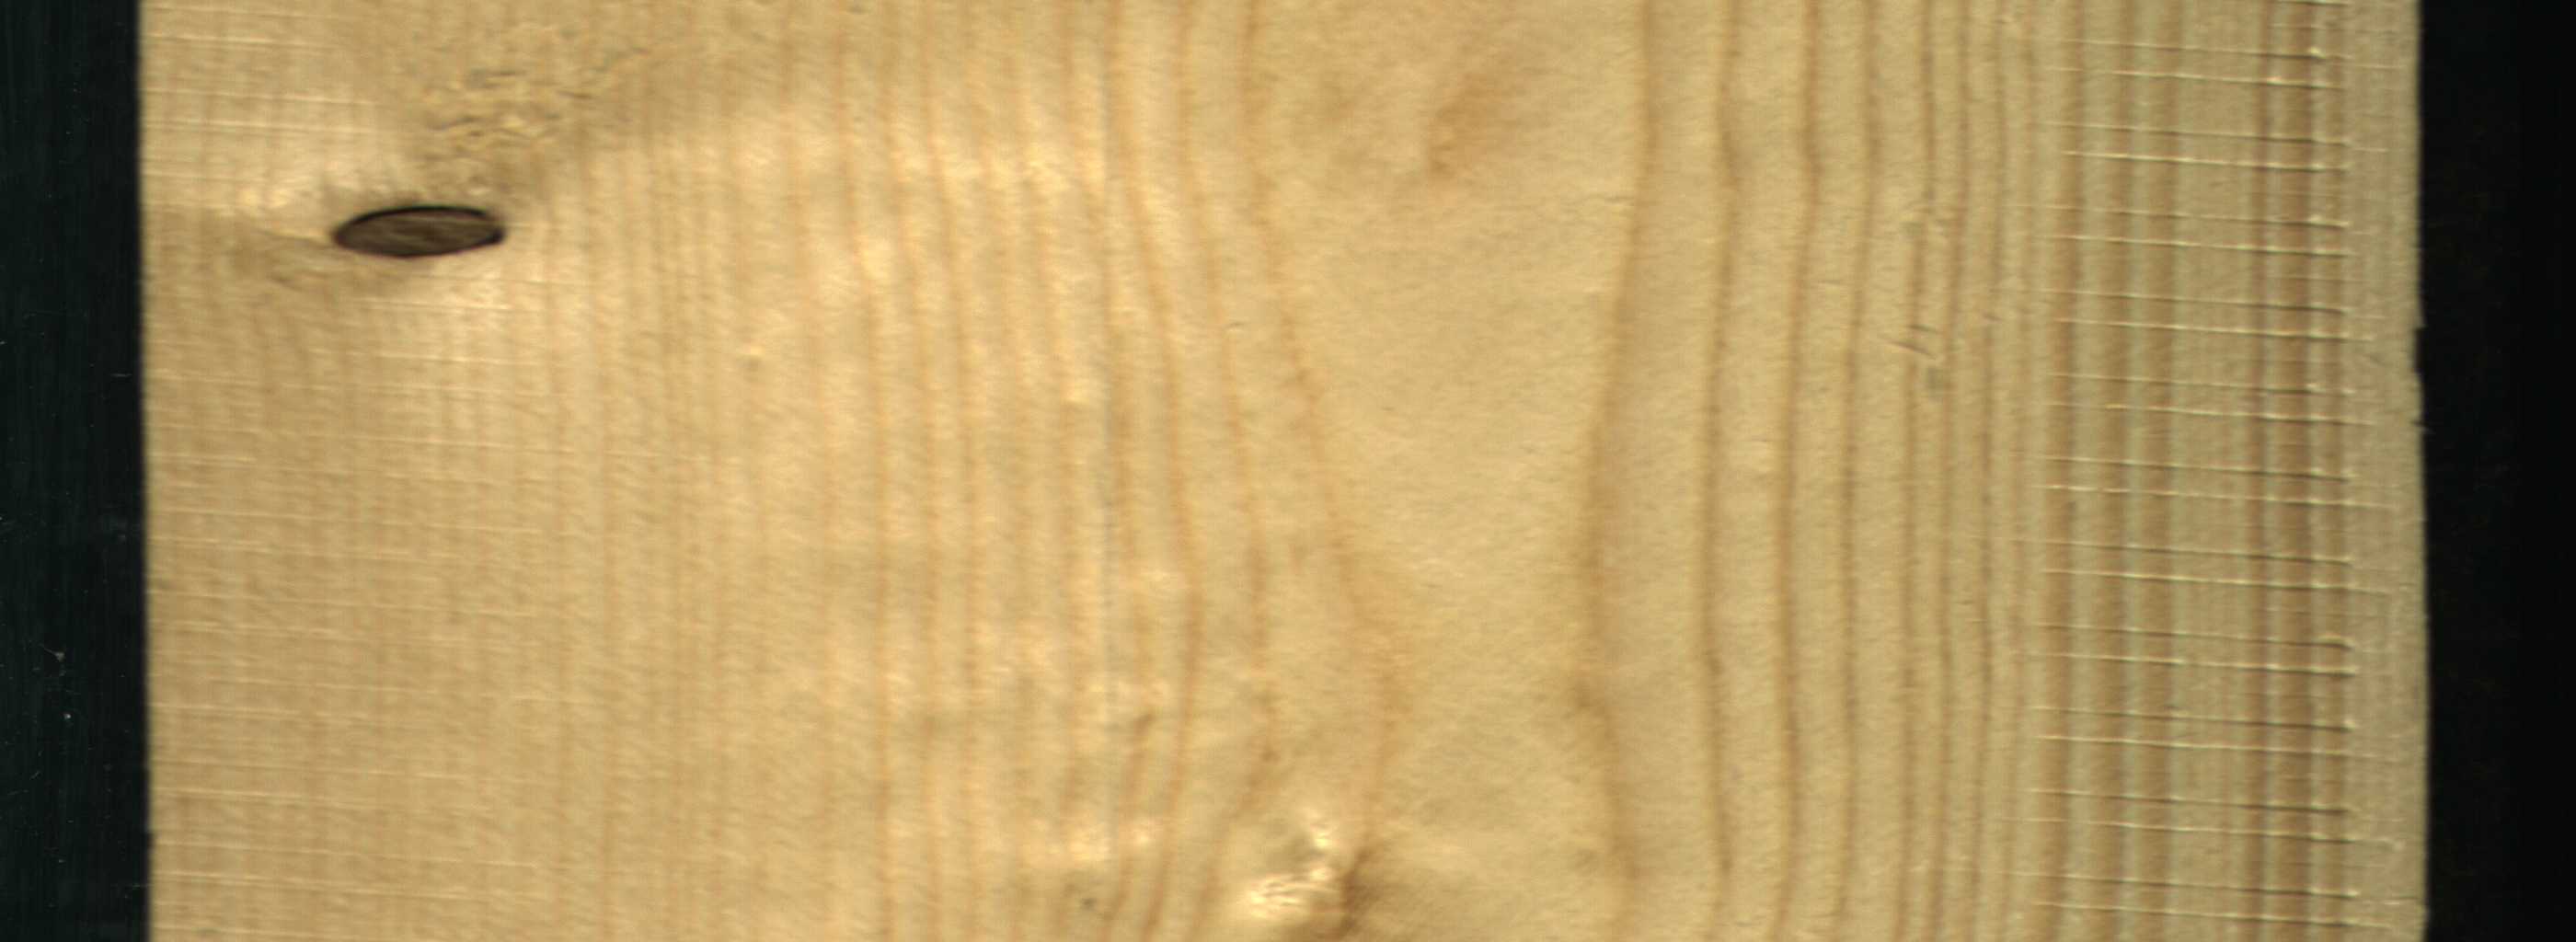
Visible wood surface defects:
Dead_Knot